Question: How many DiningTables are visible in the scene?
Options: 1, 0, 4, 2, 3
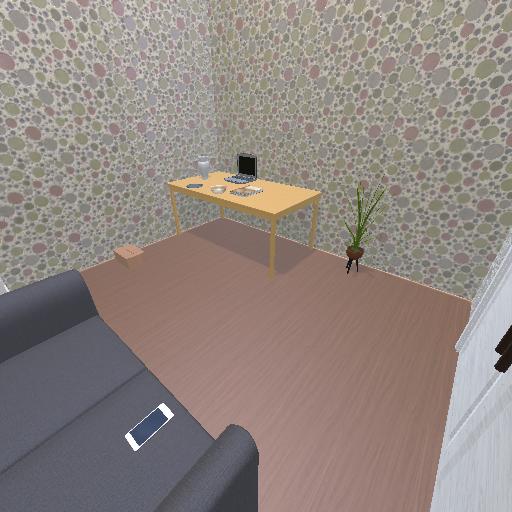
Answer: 1